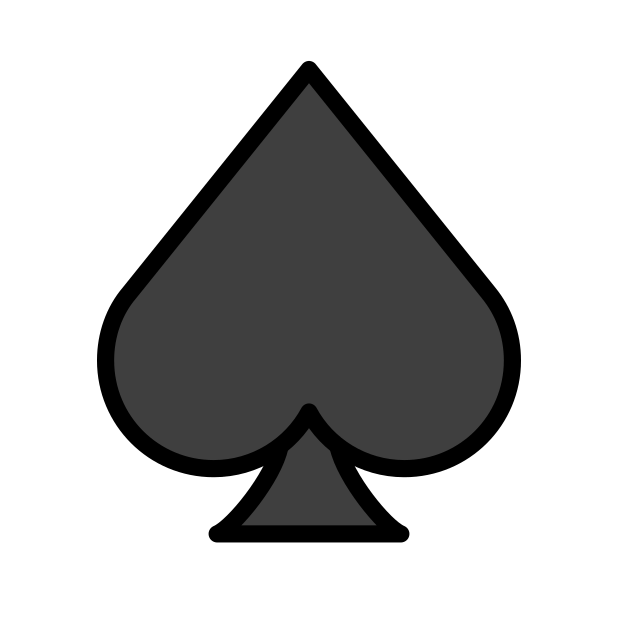
Emoji: ♠
Name: black spade suit
Unicode: 0x2660